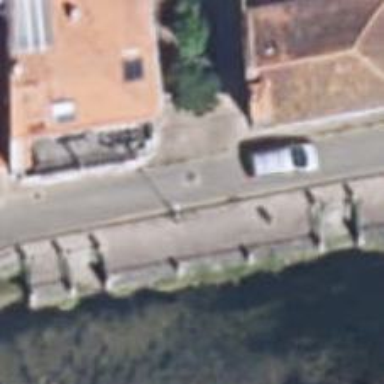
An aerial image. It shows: Set of steps on the road.